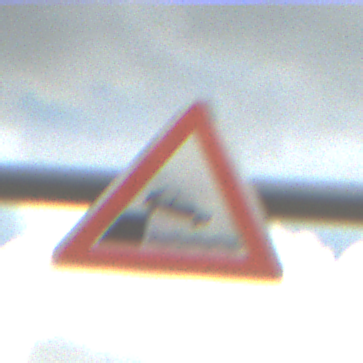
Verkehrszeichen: Ufer
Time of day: MorningAfternoon
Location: Outdoor (Suburban)
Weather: PartlyCloudy
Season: NotSpecified
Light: Natural